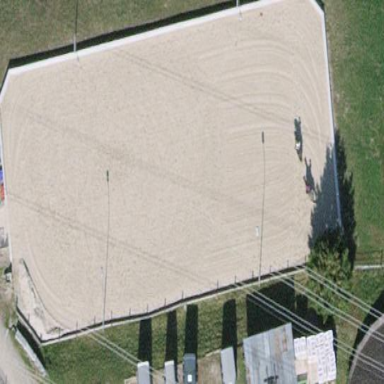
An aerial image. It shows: Equestrian sports pitch with sandy surface for leisure land activities.